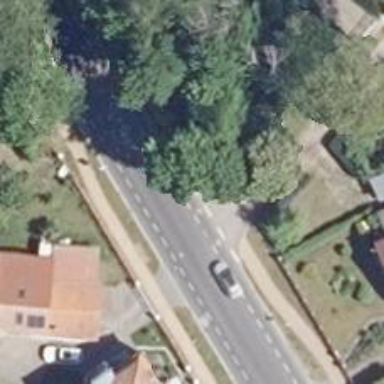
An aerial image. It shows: Residential road.